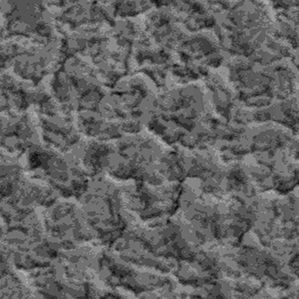
Label: frost